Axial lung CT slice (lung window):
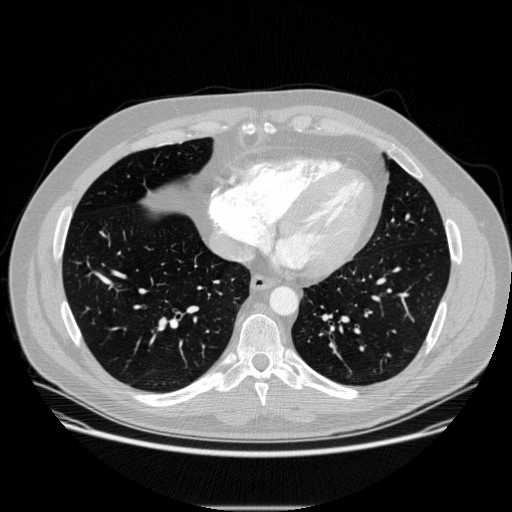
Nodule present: no